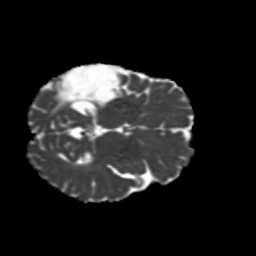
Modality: MD
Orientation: axial
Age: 59
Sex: female
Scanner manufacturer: siemens
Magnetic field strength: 3 T
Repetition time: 5.25 s
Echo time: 0.08 s